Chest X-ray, PA view. Patient: 26 years old, sex M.
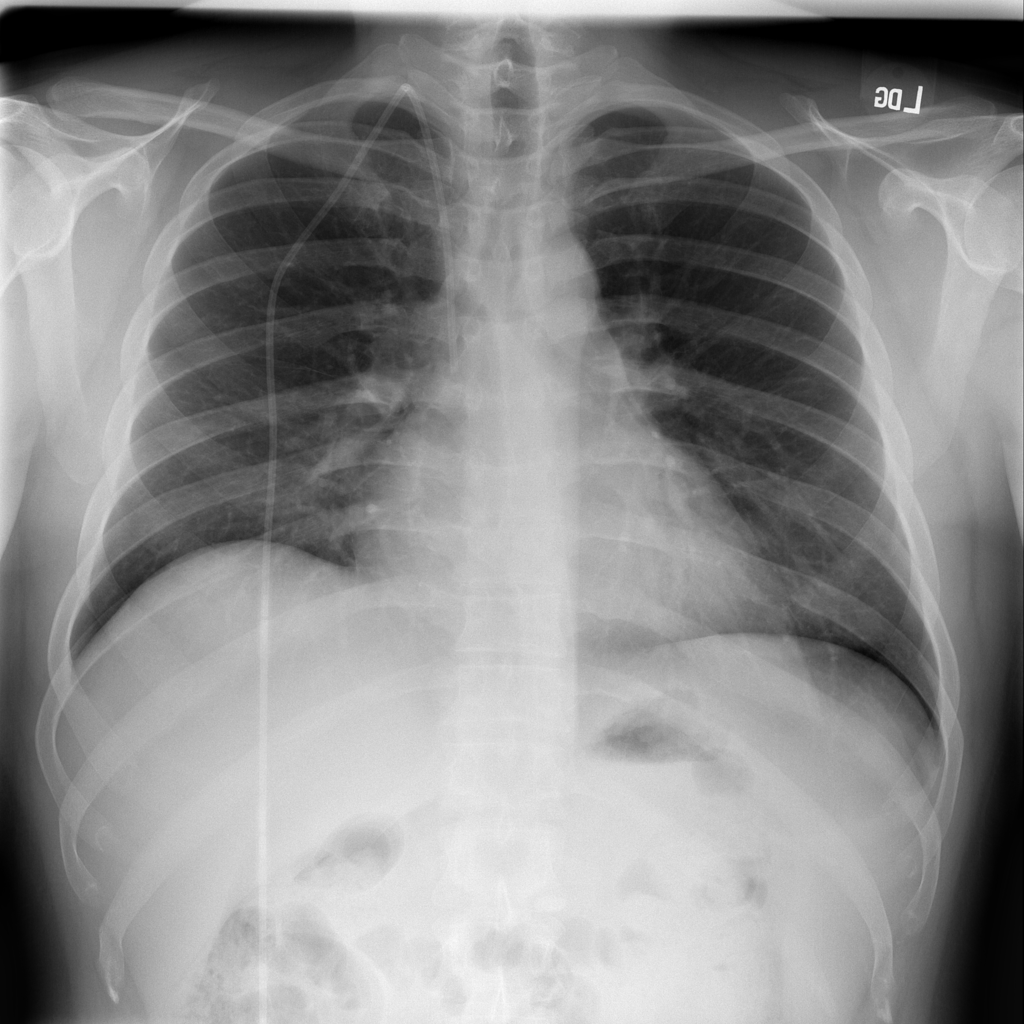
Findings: No Finding